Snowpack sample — Snodgrass Mountain, Crested Butte, Colorado (2/4/25, 12:06 PM MST)
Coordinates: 38.923, -106.968
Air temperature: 35 °F
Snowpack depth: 80 cm
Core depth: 70 cm
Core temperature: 32 °F
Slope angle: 14°, slope face: 78°
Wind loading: low
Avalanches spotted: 0
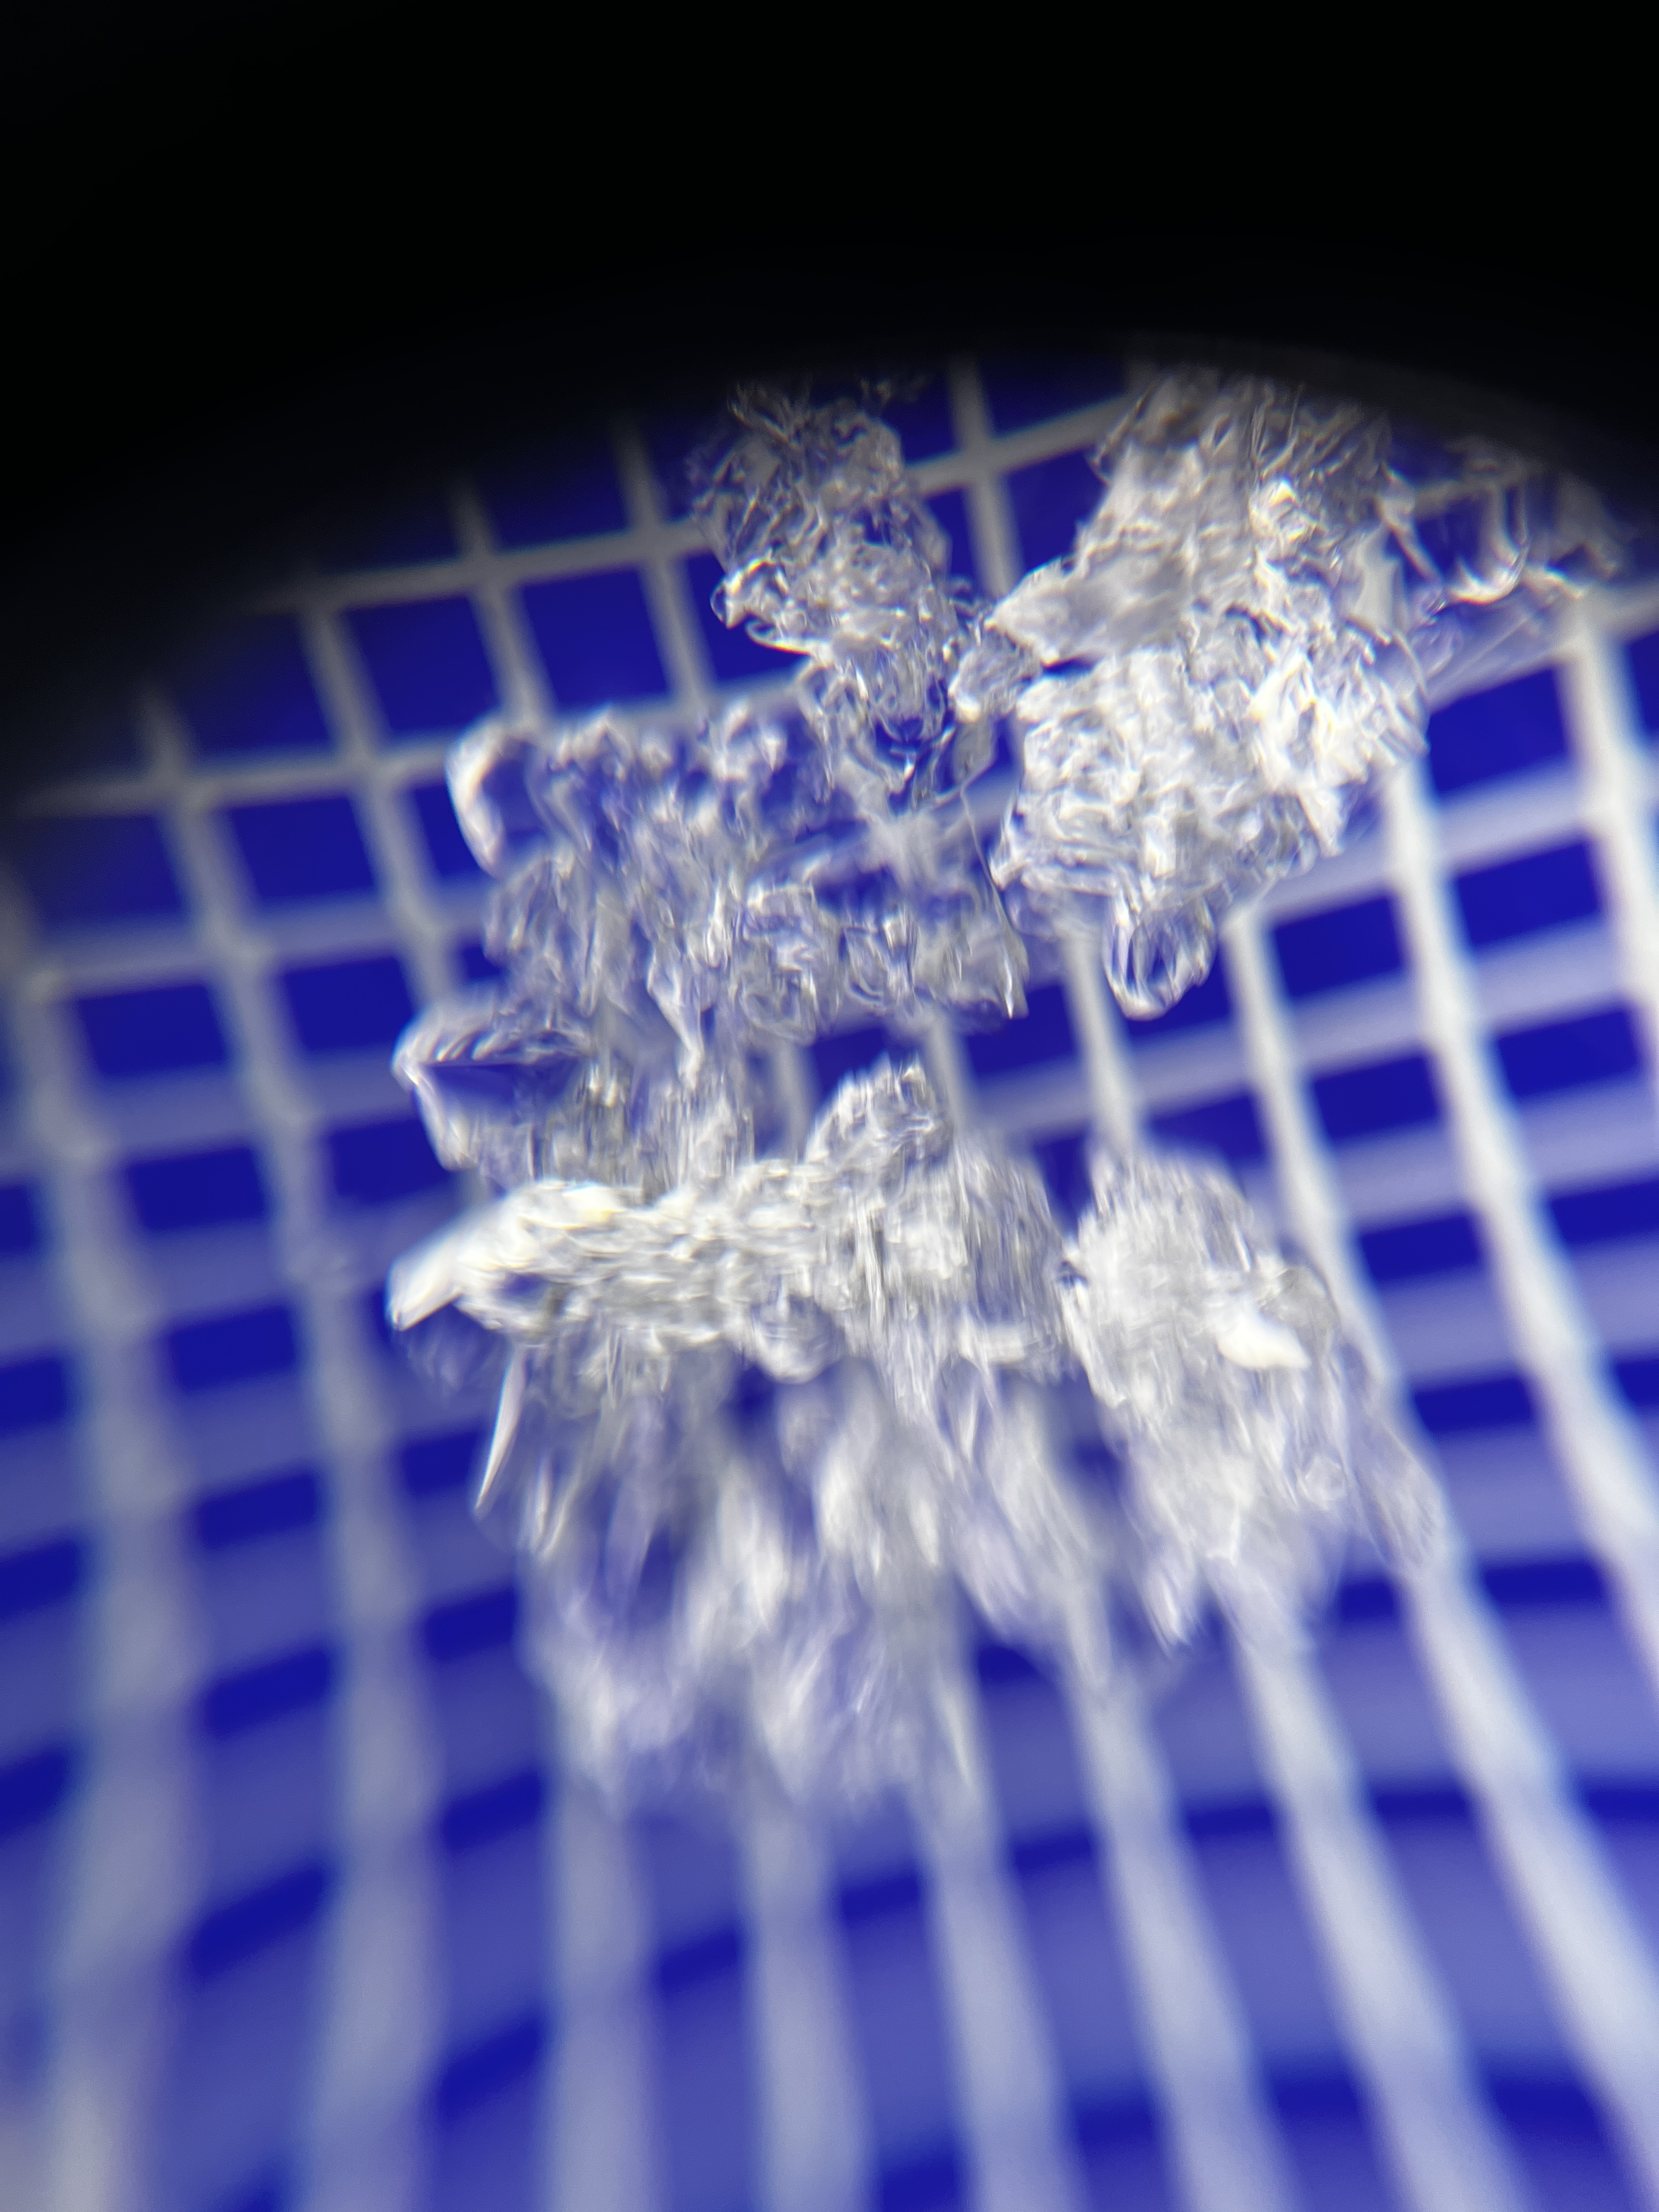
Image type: magnified_profile
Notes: No avalanches nearby, unusually warm weather for the last month reported by residents, Collected 25 yards from treeline